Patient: sex F, age 49
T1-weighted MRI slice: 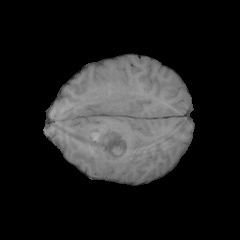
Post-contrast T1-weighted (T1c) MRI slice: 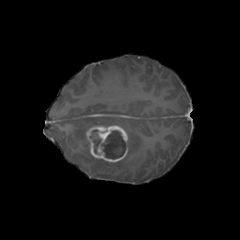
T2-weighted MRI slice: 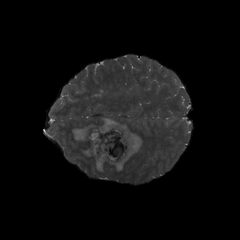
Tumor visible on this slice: yes
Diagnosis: Glioblastoma, IDH-wildtype
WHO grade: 4